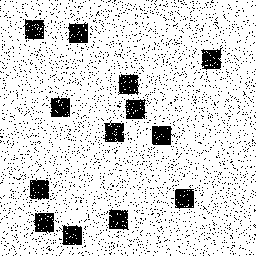
Squares: 13
Triangles: 0
Stars: 0
Total shapes: 13